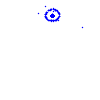
Particle: proton